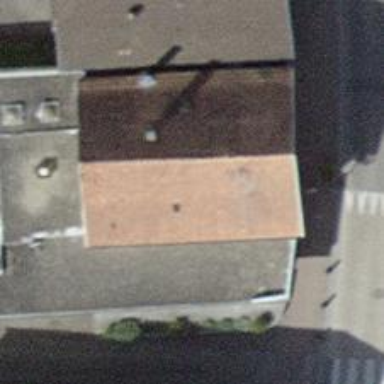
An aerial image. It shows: Restaurant.